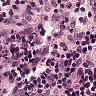
Metastatic tissue present: no